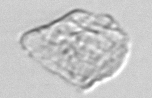
Label: detritus_transparent